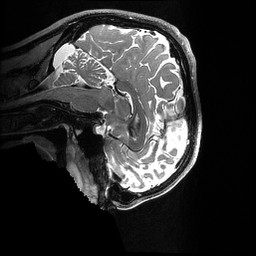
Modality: T2w
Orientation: sagittal
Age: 26
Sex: male
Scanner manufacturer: ge
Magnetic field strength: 3 T
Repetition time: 3.244 s
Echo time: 0.06451 s